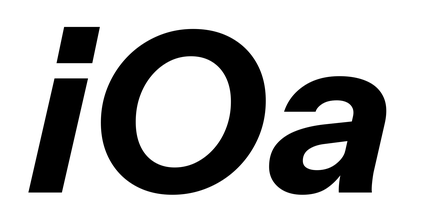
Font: InstrumentSans-Italic_Bold_Italic